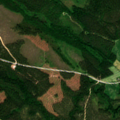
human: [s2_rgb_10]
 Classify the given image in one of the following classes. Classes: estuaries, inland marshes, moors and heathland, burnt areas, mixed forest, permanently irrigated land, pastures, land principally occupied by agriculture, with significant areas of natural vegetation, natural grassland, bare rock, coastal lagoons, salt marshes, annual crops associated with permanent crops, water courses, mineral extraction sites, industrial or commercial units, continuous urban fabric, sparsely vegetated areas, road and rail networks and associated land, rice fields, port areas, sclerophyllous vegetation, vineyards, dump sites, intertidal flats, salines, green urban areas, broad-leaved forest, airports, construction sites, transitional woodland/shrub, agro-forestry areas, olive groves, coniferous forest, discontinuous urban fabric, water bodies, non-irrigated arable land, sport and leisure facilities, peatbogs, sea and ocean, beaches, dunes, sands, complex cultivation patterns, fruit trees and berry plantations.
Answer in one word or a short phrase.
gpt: non-irrigated arable land, coniferous forest, transitional woodland/shrub